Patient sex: F
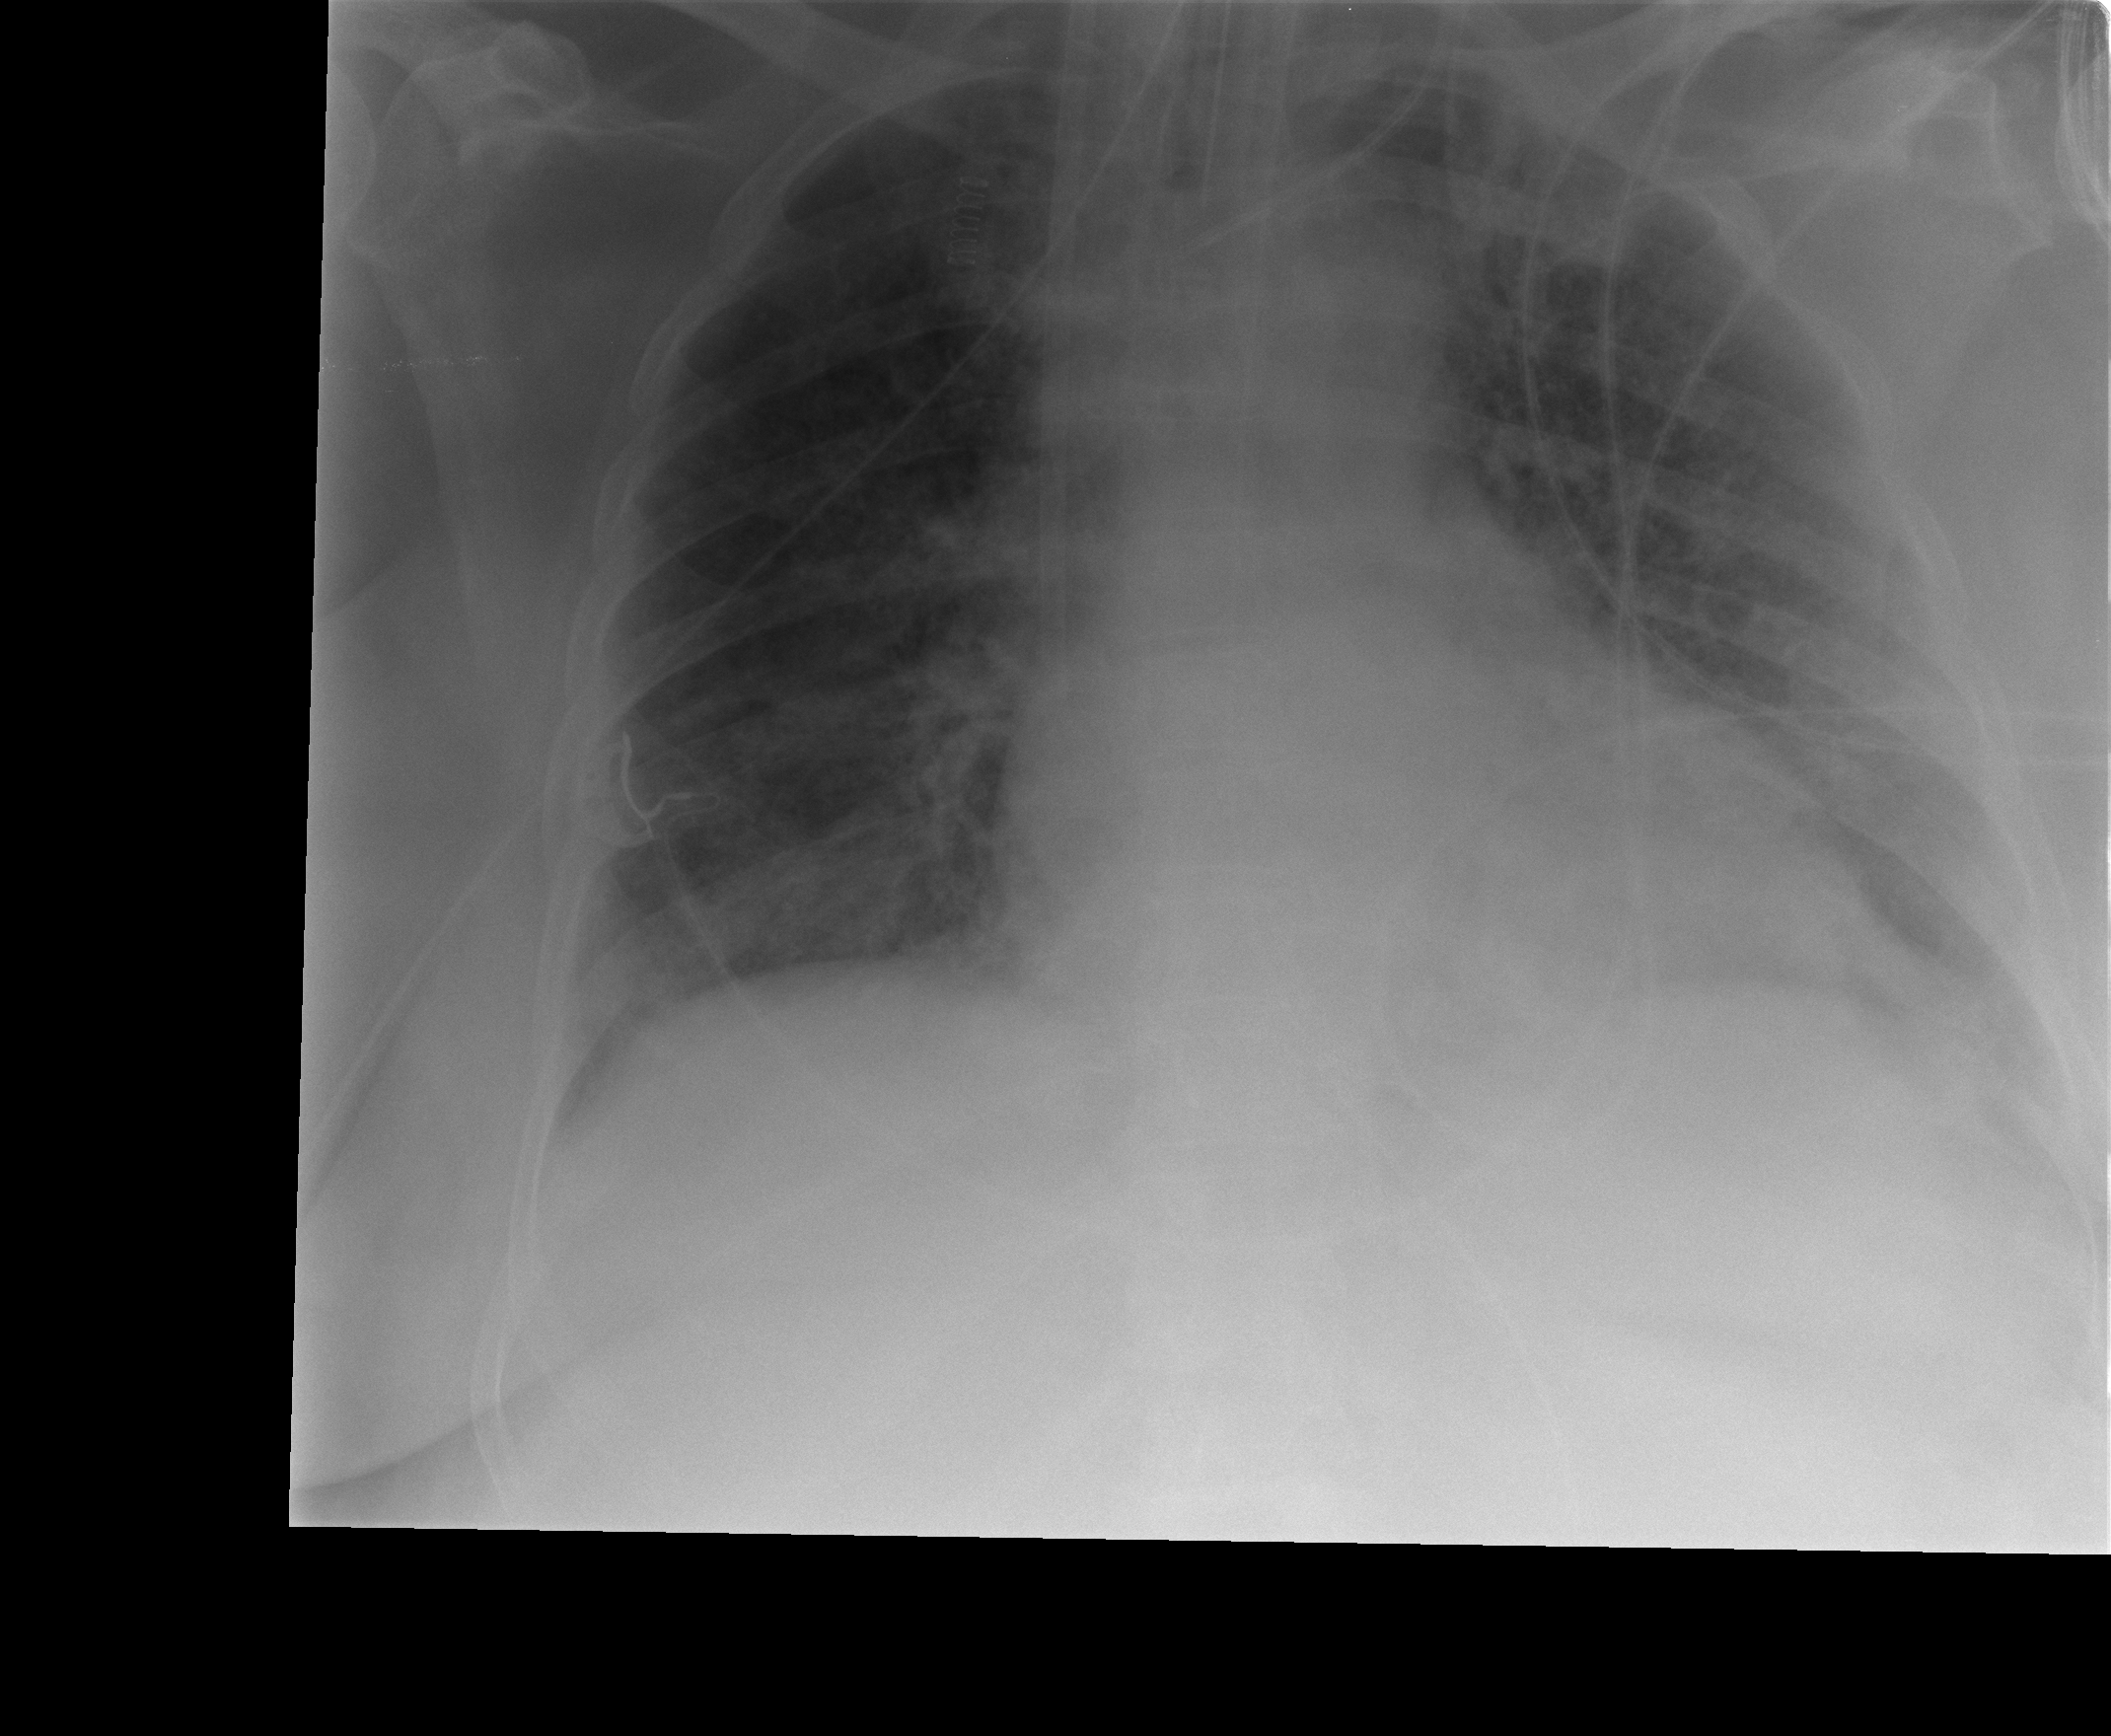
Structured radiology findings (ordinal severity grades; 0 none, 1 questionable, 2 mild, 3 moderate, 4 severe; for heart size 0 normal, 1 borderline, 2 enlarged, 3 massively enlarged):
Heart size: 0
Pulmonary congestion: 3
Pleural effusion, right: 0
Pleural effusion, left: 2
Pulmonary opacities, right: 2
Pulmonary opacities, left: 2
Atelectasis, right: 0
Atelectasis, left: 0